Question: I want to write a custom Plugin for the "Check In" window in VS.
It should be a new point in in the menu and replace the view on the right. To make it more clear I've attached an image.
I don't want do write a new policy and the Check-in notes are not customizable enough for me, I've already looked into that.
Any help is appreciated
Thanks!
Simon

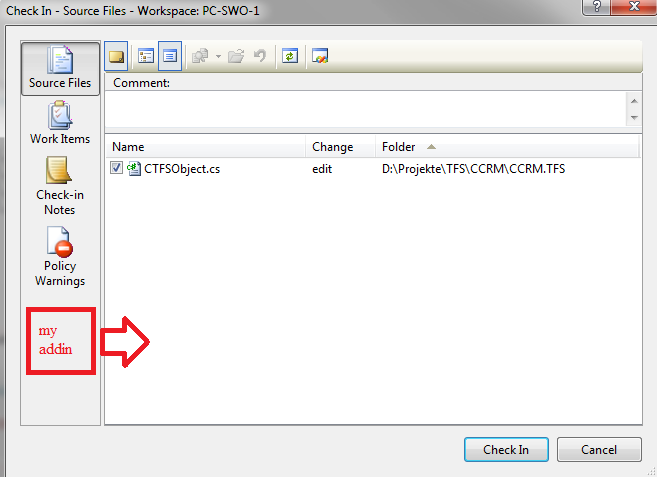
Answer: No, it's really not possible at all.
> No, this dialog is not currently
extensible in VS. We have received
this request before, and it's on our
backlog for consideration in a future
release of VS.
Quote by a Microsoft employee.
See <URL>